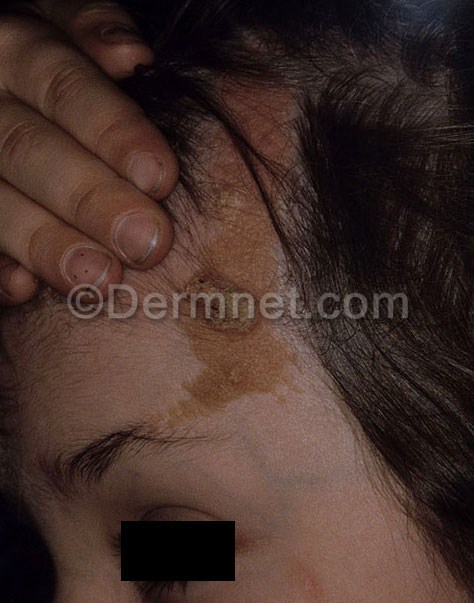
Disease: Seborrheic Keratoses and other Benign Tumors